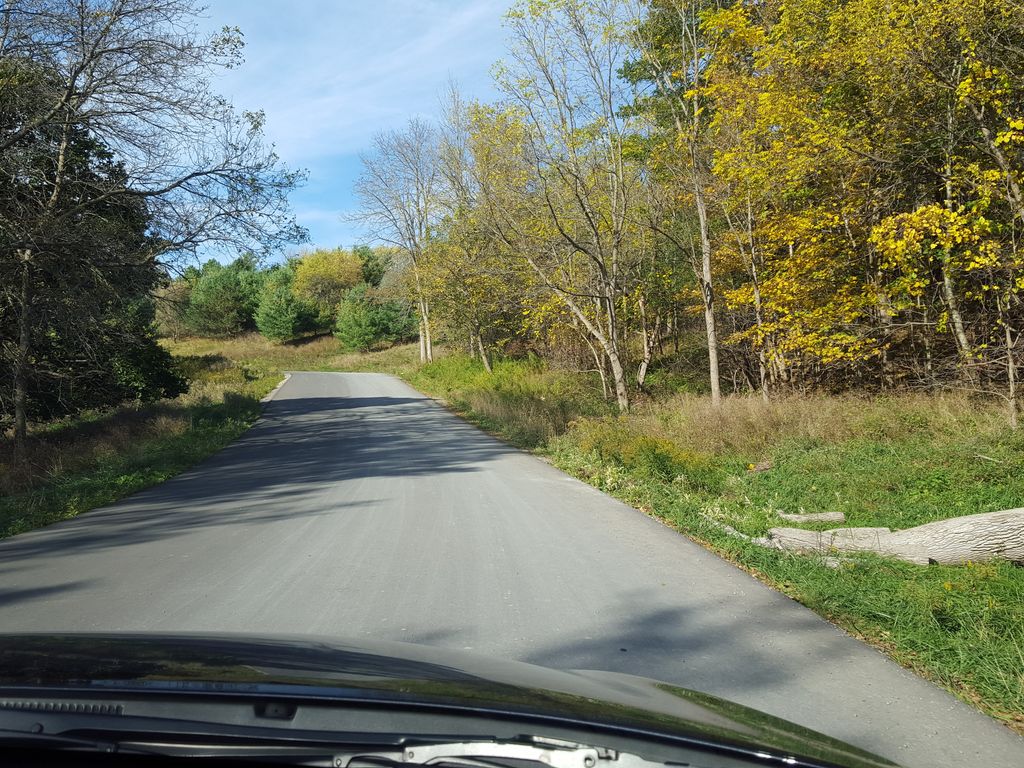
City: hamilton